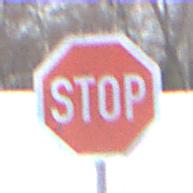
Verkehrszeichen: Stop
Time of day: MorningAfternoon
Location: Outdoor (Nature)
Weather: PartlyCloudy
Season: Winter
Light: Natural